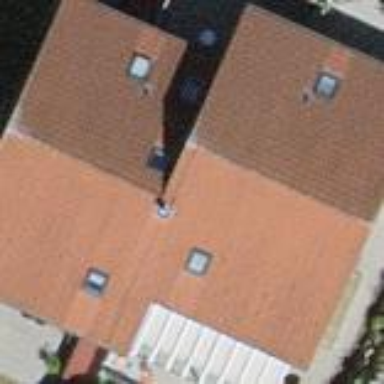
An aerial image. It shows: House with gabled roof that runs across the building.